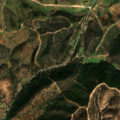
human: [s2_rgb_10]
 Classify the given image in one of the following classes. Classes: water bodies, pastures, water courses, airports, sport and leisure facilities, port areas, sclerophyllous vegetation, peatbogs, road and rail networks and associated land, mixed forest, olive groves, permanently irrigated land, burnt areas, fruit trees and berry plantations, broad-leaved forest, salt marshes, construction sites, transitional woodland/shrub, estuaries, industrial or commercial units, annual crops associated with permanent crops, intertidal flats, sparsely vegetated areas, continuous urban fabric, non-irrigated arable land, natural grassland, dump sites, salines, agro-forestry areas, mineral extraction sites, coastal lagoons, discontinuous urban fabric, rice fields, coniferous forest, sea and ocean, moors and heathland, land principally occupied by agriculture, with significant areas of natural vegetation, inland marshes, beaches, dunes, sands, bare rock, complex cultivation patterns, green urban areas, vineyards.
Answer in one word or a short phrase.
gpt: non-irrigated arable land, land principally occupied by agriculture, with significant areas of natural vegetation, broad-leaved forest, transitional woodland/shrub